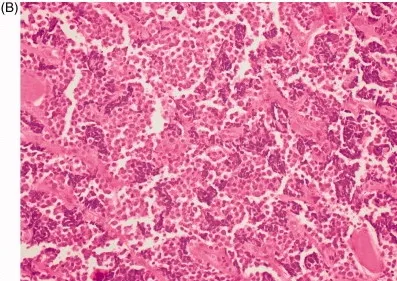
Sternal biopsy. HE stain (40x magnification) shows a high-grade population of 'small blue round cells', compatible with Ewing's sarcoma (B).
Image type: pathology (h&e)